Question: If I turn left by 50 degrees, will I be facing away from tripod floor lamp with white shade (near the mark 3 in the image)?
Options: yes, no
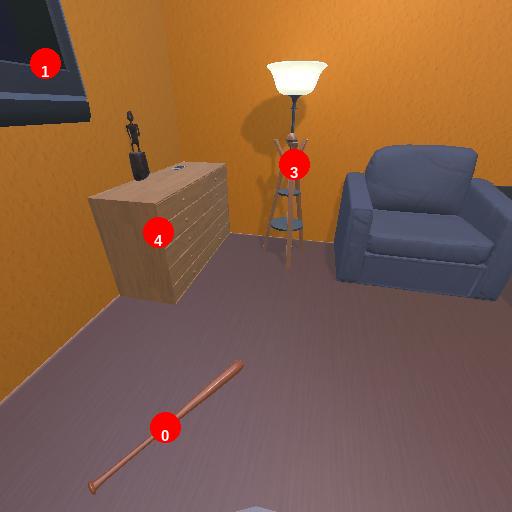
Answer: yes